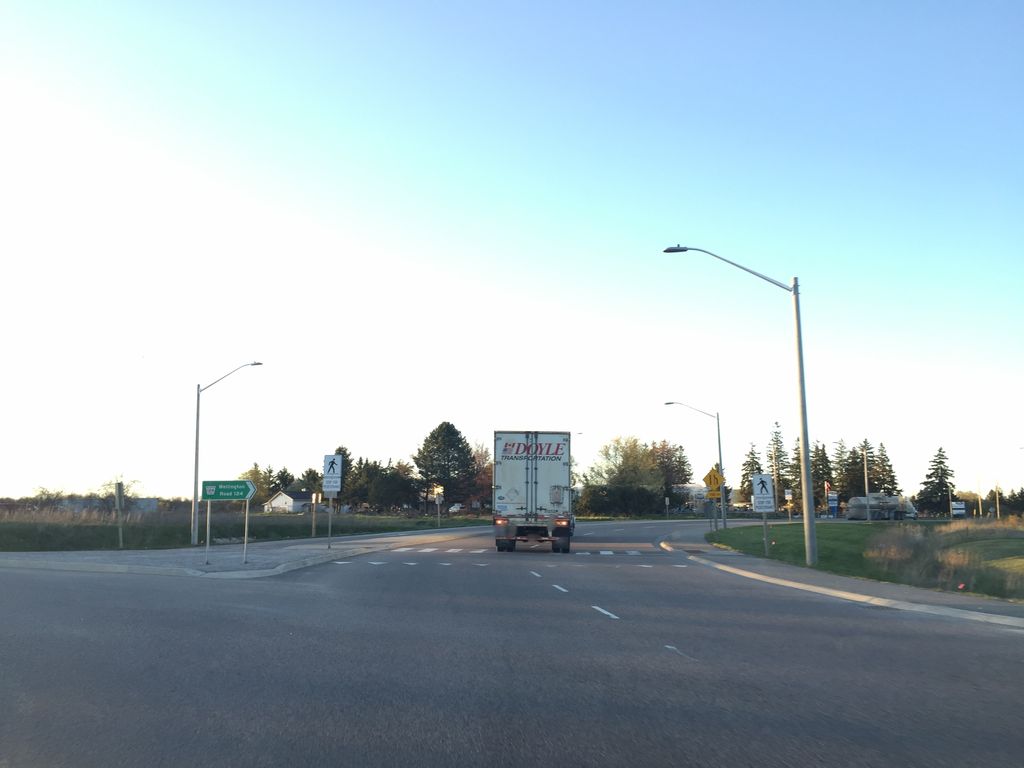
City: kitchener-waterloo